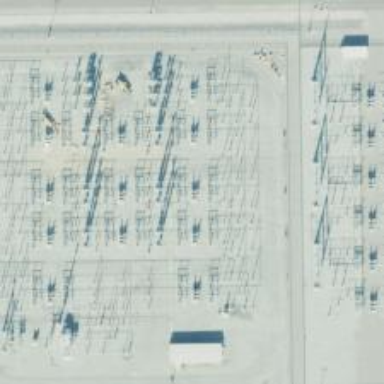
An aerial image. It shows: Switch for power supply.